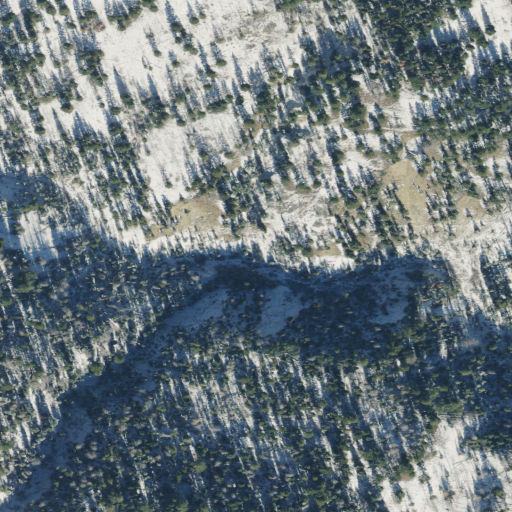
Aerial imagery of valley in Utah named Buck Basin containing evergreen forest, mixed forest, deciduous forest, and open development